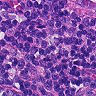
Metastatic tissue present: no